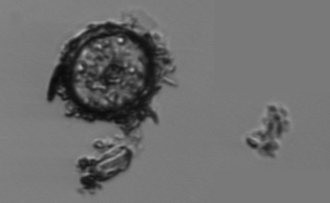
Label: Thalassiosira_TAG_external_detritus